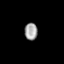
Tissue: prostate
Cell type: Fibroblasts
Senescence score: 0.8392
Nuclear area (px): 218
Mean DAPI intensity: 160.197